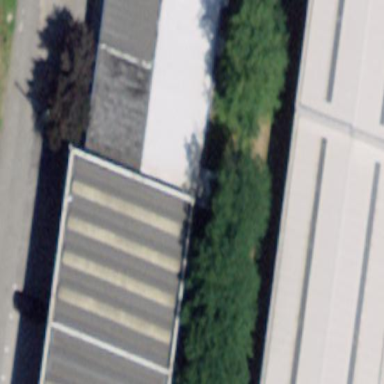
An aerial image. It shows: Industrial building with works on site.